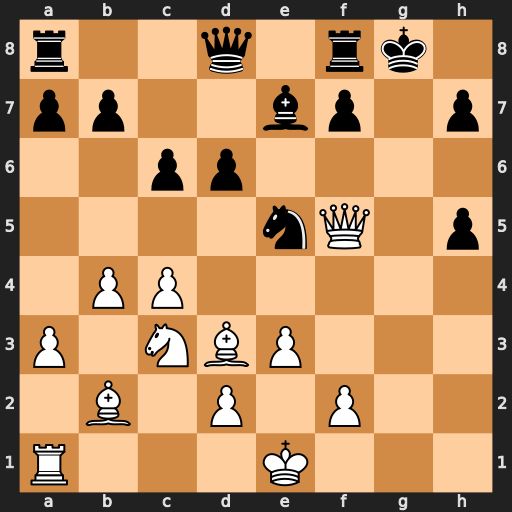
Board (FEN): r2q1rk1/pp2bp1p/2pp4/4nQ1p/1PP5/P1NBP3/1B1P1P2/R3K3
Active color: w
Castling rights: Q
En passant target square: -
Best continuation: Qxh7#